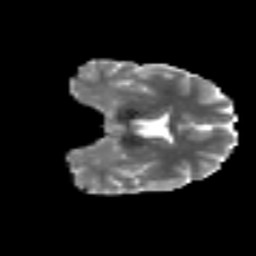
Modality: MD
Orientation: coronal
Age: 34
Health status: ill
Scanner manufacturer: philips
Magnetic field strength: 3 T
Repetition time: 9 s
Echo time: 0.127 s